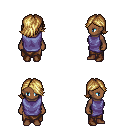
a pixel art fantasy rpg character, female body template, human, dark skin, chain tabard jacket, robe skirt, blonde swoop hairstyle, brown shoes, four views (front, back, left, right), 2x2 character sprite sheet, small pixel art, hard edges, no anti-aliasing